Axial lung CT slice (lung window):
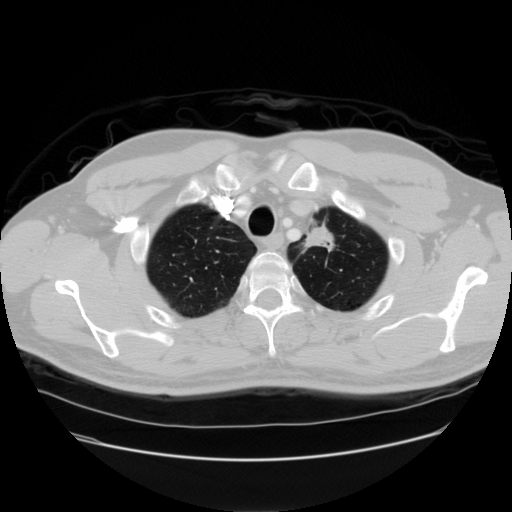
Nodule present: yes
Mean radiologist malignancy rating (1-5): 4.75